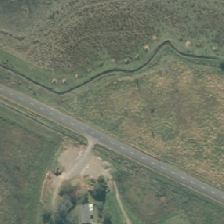
Land cover: herbaceous_freshwater_vege